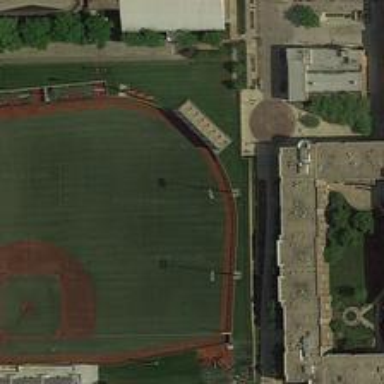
A baseball field with a podium and stand in a irregular area .